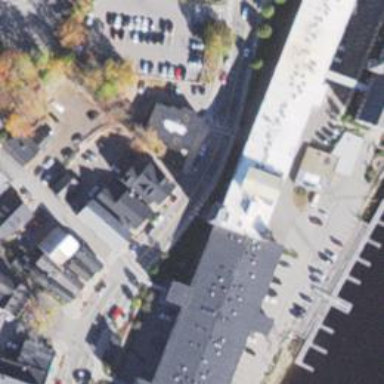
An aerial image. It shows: Arts centre.